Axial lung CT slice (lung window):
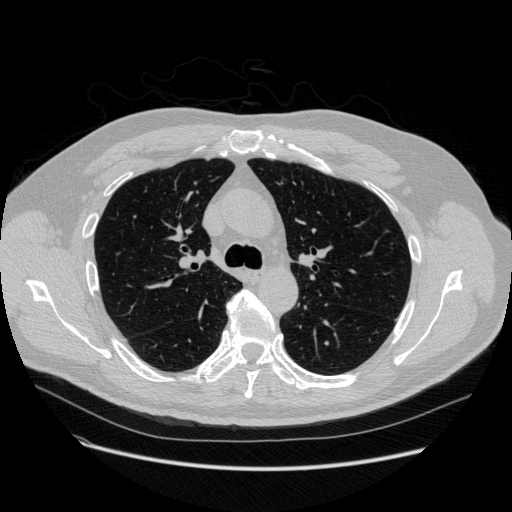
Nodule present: no